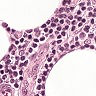
Metastatic tissue present: no